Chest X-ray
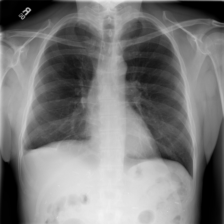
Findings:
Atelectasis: negative
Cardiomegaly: negative
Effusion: negative
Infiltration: negative
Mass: negative
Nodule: negative
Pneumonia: negative
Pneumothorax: negative
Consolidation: negative
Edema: negative
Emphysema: negative
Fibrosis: negative
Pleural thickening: negative
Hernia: negative